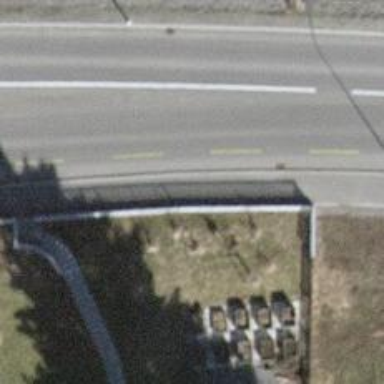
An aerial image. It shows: Asphalt sidewalk along the footway.